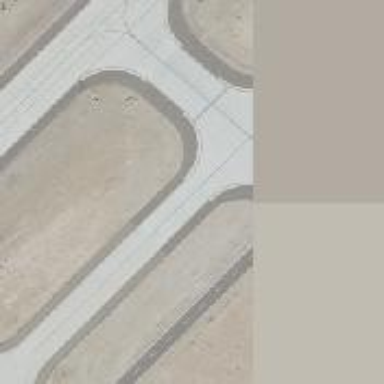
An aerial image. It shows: View of taxiway at the airport.